Current action and preconditions to check: trajectory_clear

Your task: For each precondition in the list above, predict whether it will hold at this action.

Consider the current scene as observed from the mobile robot's camera, and analyze the predicted future states of all dynamic agents (e.g., people, animals, vehicles, or any moving entities) within the NEXT SECOND.

IMPORTANT: Only answer "very likely" if you are absolutely certain—based on strong, clear evidence—that a dynamic agent will violate the precondition in the predicted future state. Do NOT answer "very likely" for unlikely, ambiguous, or low-probability risks.

Ask yourself for each precondition: Is there a high probability, with clear and convincing evidence, that the predicted future states of any dynamic agent will interfere with the predicted future state of the currently executing action within the NEXT SECOND, causing that precondition to fail?

Assess the risk level based on these predictions. Use "likely" or "very likely" if motions create a clear risk of interference.

Use "neutral" or "improbable" if agents are nearby but their predicted paths are clearly diverging or non-conflicting.

Failure Risk Categories: "very improbable", "improbable", "neutral", "likely", "very likely"

Answer Format: Output ONLY the probability_of_failure value from these categories: "very improbable", "improbable", "neutral", "likely", "very likely"

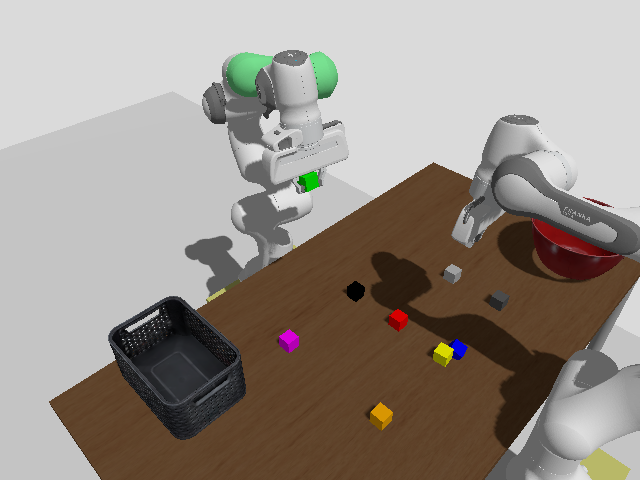

Answer: very improbable